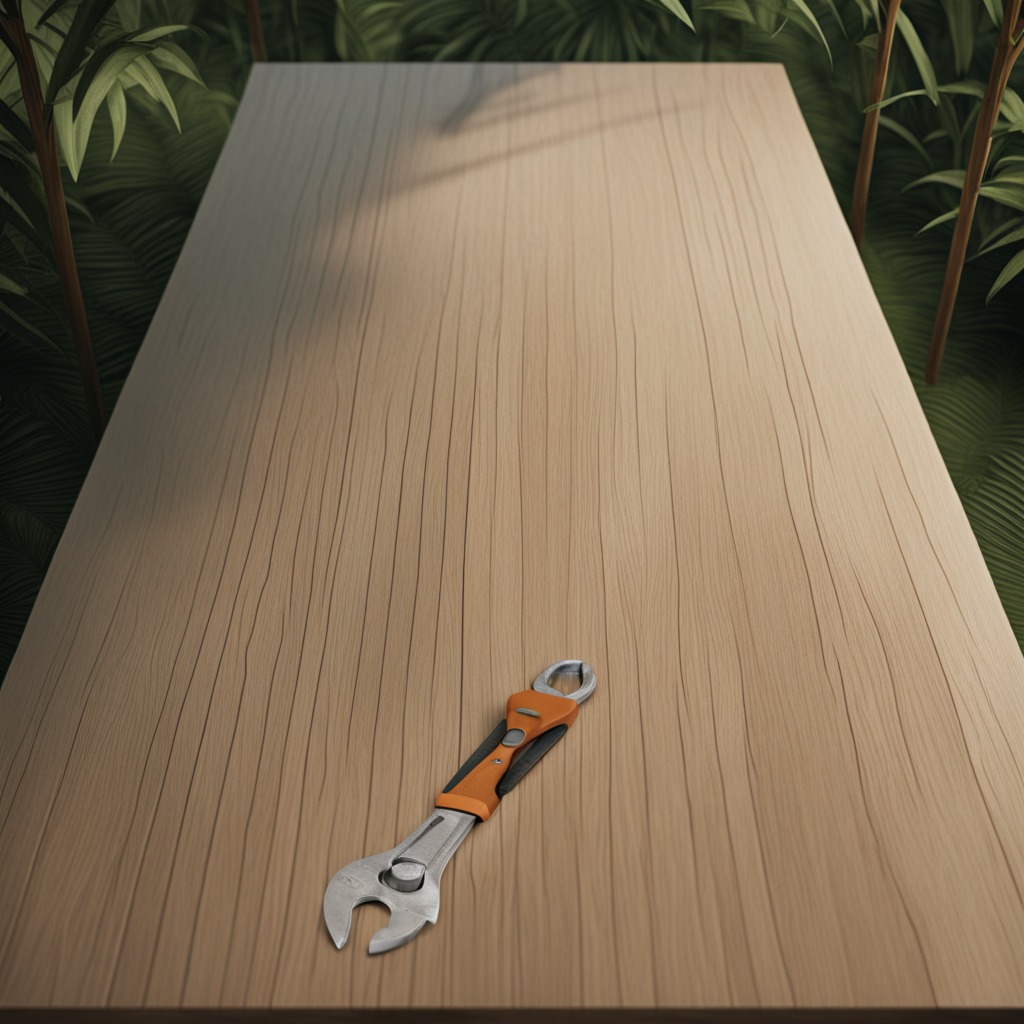
An wrench is lying on a wooden table inside a jungle field workshop tent.